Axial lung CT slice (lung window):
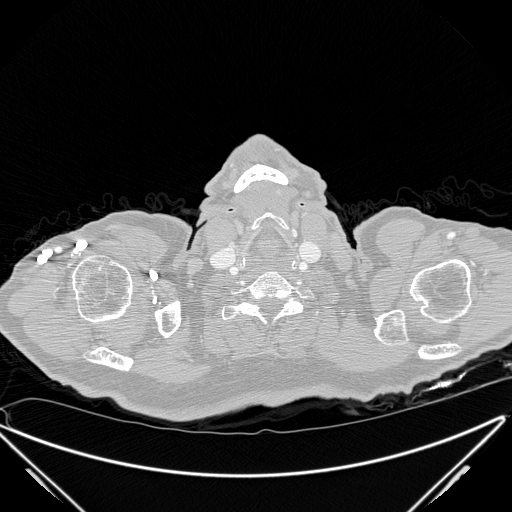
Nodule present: no